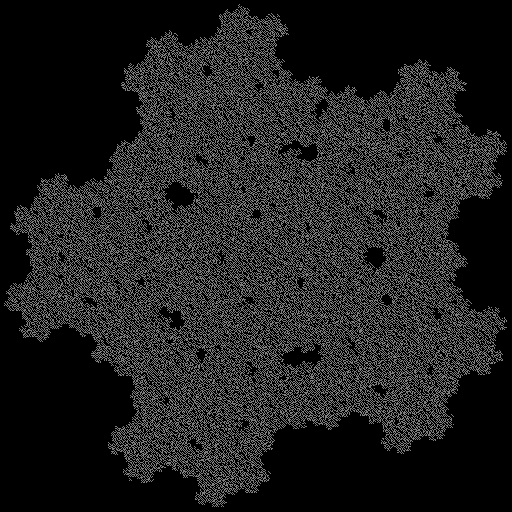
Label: mcWorter_pedigree